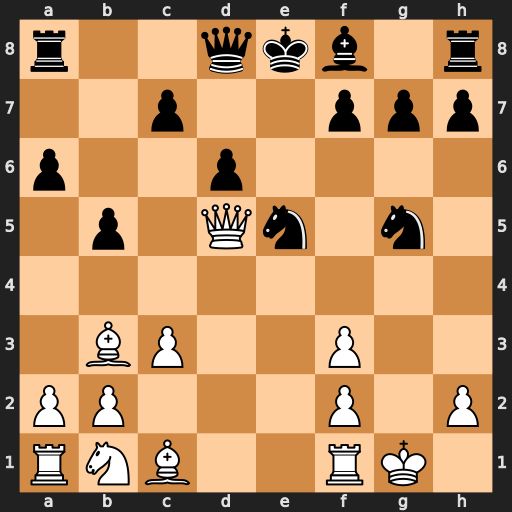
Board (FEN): r2qkb1r/2p2ppp/p2p4/1p1Qn1n1/8/1BP2P2/PP3P1P/RNB2RK1
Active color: w
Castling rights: kq
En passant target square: -
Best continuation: Re1 Be7 Bxg5